Interaction volume radius: 10 \u00c5
Interaction volume height: 15 \u00c5
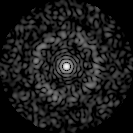
Disorder parameter: 0.8067